Question: Hi I am having problems with some css classes in joomla. I have two divs in a module, one is the wrapper class="wrapper", the other is the content class="content" . Content is inside wrapper. What I am trying to do is target a css style on the content class. Usually I would just put .content {my style info} in the style sheet, but the problem is that this class is used several times throughout the page. So in the backend, you can assign a module a class name, so I have called this one .testimonials .
So that I dont alter all the other content classes on the page I am trying to target it by putting this :
'''
.testimonials .content {my style info I am trying to apply}
'''
but it is not working, I know you can do this with divs, so
'''
#testimonials .content {my style info I am trying to apply}
'''
but my question is can this be done with classes ?, if so something is going wrong as I am trying to use the following :
'''
.testimonials .content {font-size:12px; width:300px !important;}
'''
as for some reason the content is not wrapping and just vanishes off the page at the end of the paragraph, so I am trying to make sure the 1st level class the content is sitting is not overlapping anything, the odd thing is even if I fix the div class the content sits in to 50px it still wont wrap the text, so I am not sure if I am targeting it right ?.
edit >>>>>>>>>>..
The html Joomla is creating basically looks like this >>
'''
<div class="wrapper">
<div class="content">SOME CONTENT</div>
</div>
'''
then it is wrapped in a million other divs in the good old Joomla style.
I have given the module the class of testimonials, so it ends up looking something like :
'''
<div class="testimonials">
<div class="wrapper">
<div class="content">SOME CONTENT</div>
</div>
</div>
'''
EDIT 3 >>>>>>>
OK, this is what it is spitting out
'''
<div class="testimonials">
<div class="key4-block">
<div class="module-title"><h2 class="title">Client Testimonials</h2></div>
<div class="key4-module-inner">
<div class="module-content">
<script type="text/javascript">
RokStoriesImage['rokstories-184'].push('');
RokStoriesImage['rokstories-184'].push('');
RokStoriesImage['rokstories-184'].push('');
</script>
<div id="rokstories-184" class="rokstories-layout6 content-left" >
<div class="feature-block">
<div class="feature-wrapper">
<div class="feature-container">
<div class="feature-story">
<div class="image-full" style="float: right">
<img src="/sos/" alt="image" />
</div>
<div class="desc-container">
<div class="wrapper">
<span class="content"><p>Arrived in under 30 mins and got my pride and joy home in one piece, the day it conked out on me.</p>
<p>- Mr A Another</p></span>
</div>
</div>
</div>
<div class="feature-story">
<div class="image-full" style="float: right">
<img src="/sos/" alt="image" />
</div>
<div class="desc-container">
<div class="description">
<span class="feature-desc">
<p>Great Service ! , SOS came to the rescue me in no time at all and made my day.</p>
<p>- a customer</p>
</span>
</div>
</div>
</div>
</div>
</div>
</div>
</div>
'''
EDIT 4 >>>>>>
This is what it is doing

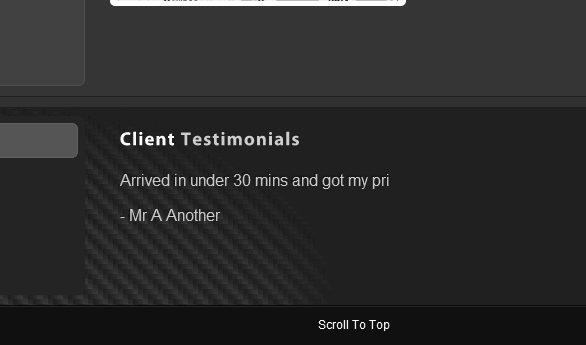
Answer: Not certain what the HTML looks like (that would help with answers). If it's
'<div class="testimonials content">stuff</div>'
then simply remove the space in your css. A la...
'.testimonials.content { css here }'
Okay, after seeing HTML see if this works...
'''
.testimonials .wrapper .content { css here }
'''
or just
'''
.testimonials .wrapper { css here }
'''
or
'''
.desc-container .wrapper { css here }
'''
all 3 should work.